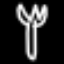
Label: fork